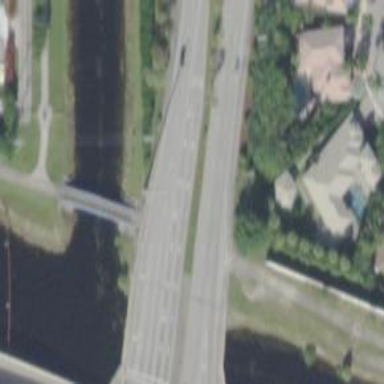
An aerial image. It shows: Cycleway.